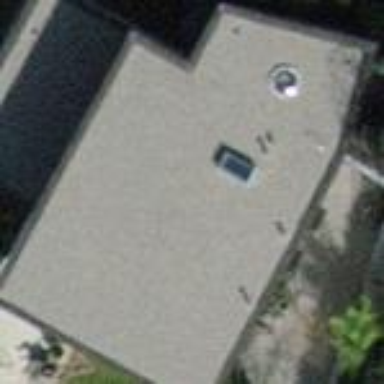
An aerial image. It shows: Flat-roofed house.